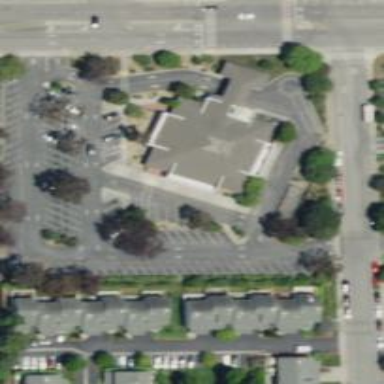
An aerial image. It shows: Public building.